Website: bh-photo
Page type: customer-info-address
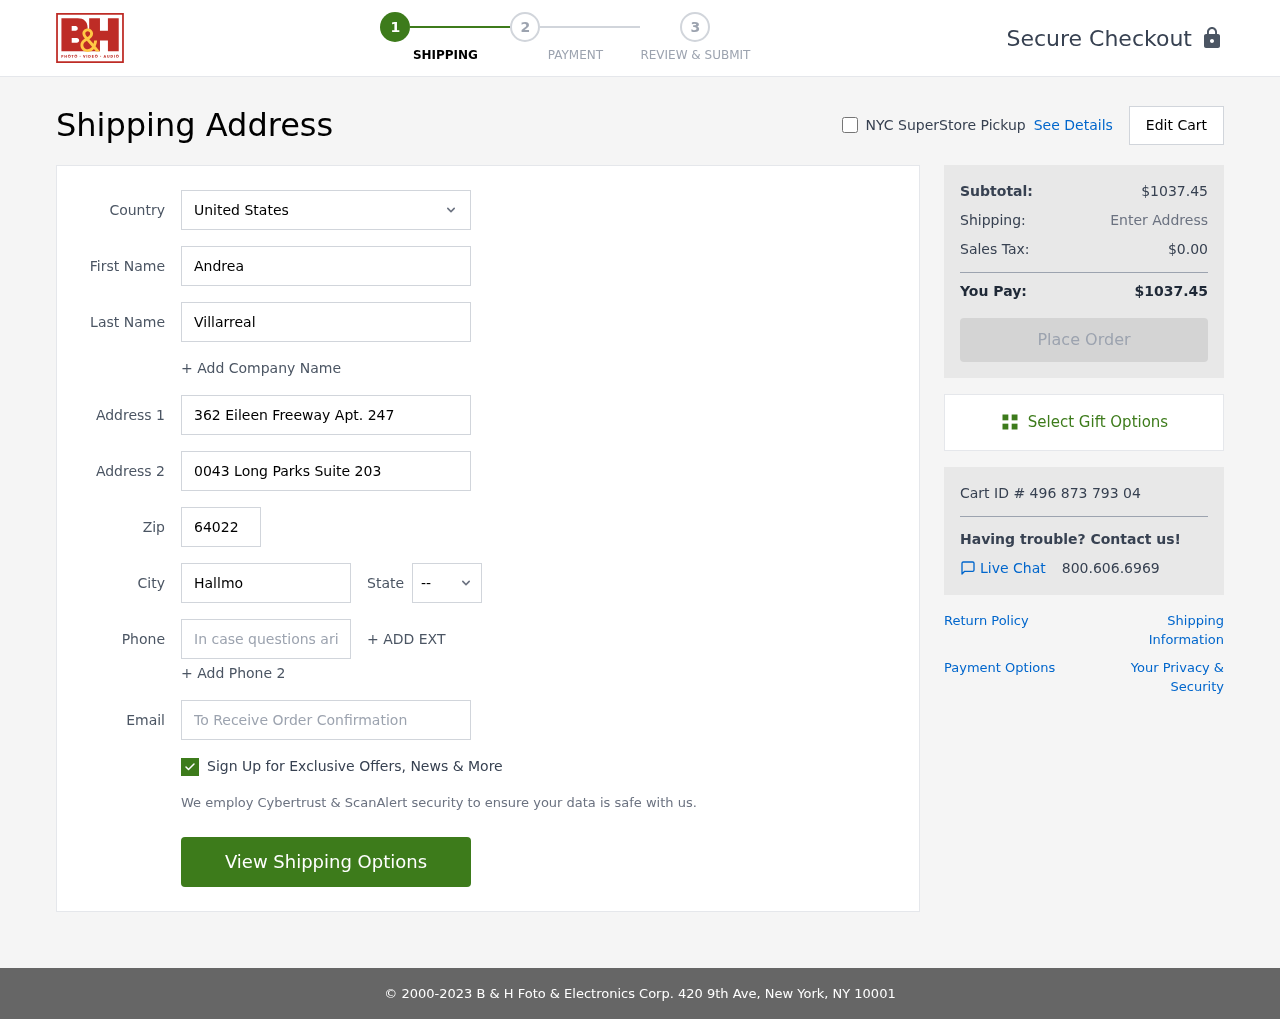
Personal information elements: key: PII_CITY
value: Hallmouth
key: PII_COUNTRY
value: United States
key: PII_EMAIL
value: andreavillarreal@hotmail.com
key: PII_FIRSTNAME
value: Andrea
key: PII_LASTNAME
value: Villarreal
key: PII_PHONE
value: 5627527132
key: PII_POSTCODE
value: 64022
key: PII_STATE_ABBR
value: MS
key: PII_STREET
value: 362 Eileen Freeway Apt. 247
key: PII_STREET2
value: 0043 Long Parks Suite 203
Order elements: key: ORDER_SUBTOTAL
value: $1037.45
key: ORDER_TAX
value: $0.00
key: ORDER_TOTAL
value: $1037.45
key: ORDER_ID
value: Cart ID # 496 873 793 04